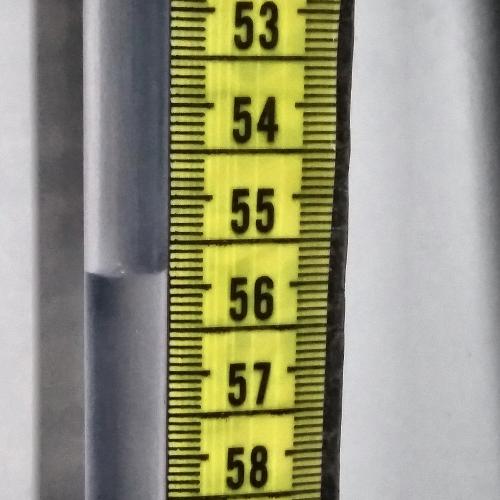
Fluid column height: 55.8 cm